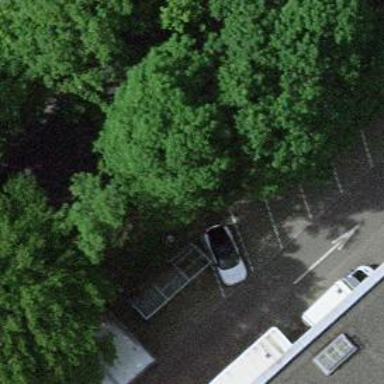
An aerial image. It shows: Shed designated for bicycle parking.